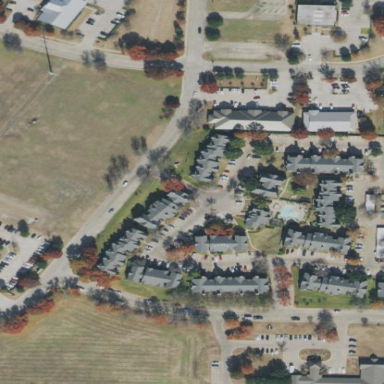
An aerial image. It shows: Residential area with apartments.